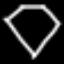
Label: diamond